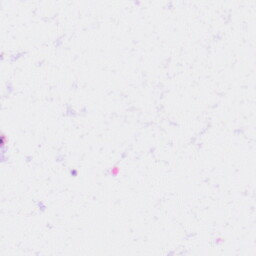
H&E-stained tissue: Liver